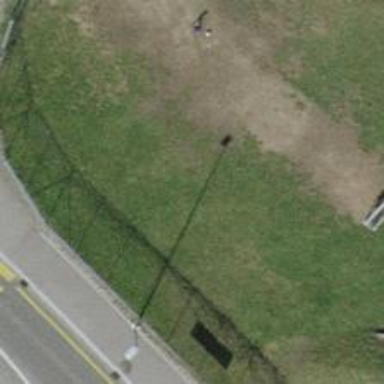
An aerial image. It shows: Grass pitch designated for multiple sports activities.